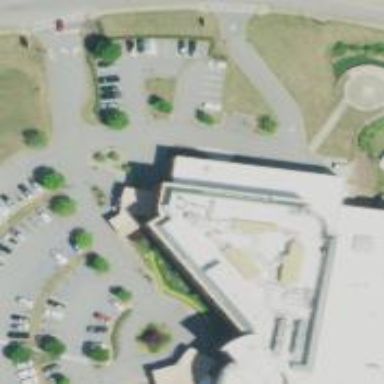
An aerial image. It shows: Entrance designated for emergency wards.